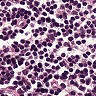
Metastatic tissue present: no